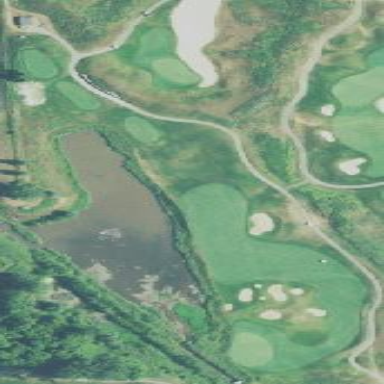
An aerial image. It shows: Area of rough grass used for golf.